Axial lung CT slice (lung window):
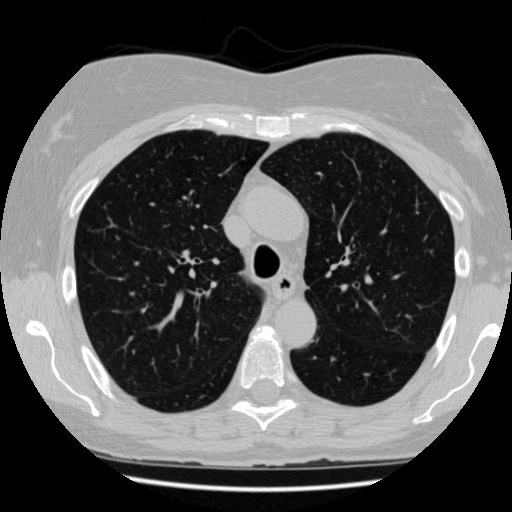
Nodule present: no